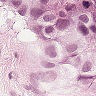
Metastatic tissue present: yes